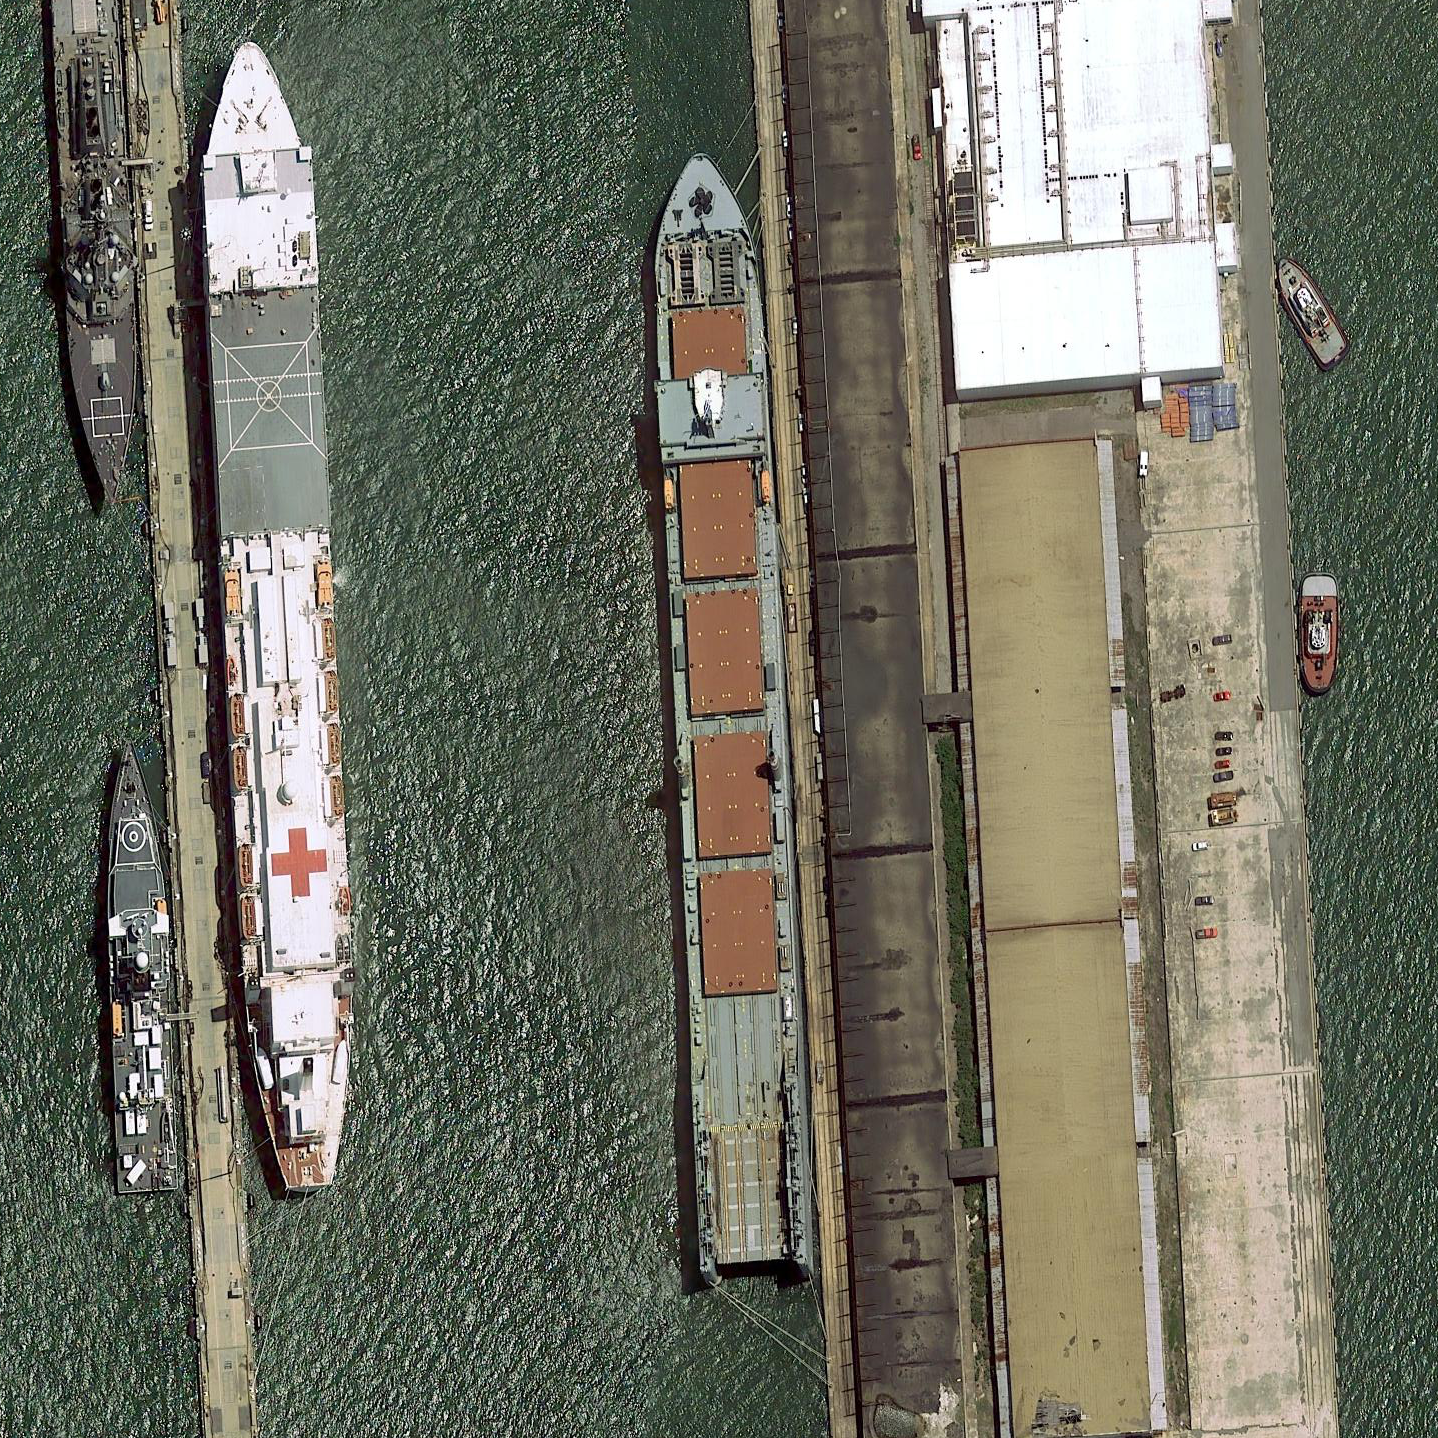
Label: Medical_ship